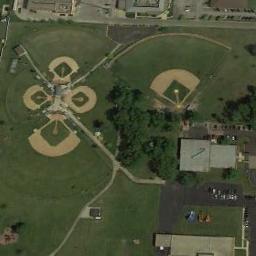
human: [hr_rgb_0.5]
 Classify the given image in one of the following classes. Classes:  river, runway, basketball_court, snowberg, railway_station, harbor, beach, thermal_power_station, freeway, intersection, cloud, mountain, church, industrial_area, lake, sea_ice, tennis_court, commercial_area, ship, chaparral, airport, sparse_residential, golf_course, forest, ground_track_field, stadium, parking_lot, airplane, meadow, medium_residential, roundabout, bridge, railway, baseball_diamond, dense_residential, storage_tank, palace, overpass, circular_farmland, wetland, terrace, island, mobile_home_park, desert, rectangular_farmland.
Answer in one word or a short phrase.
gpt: baseball_diamond